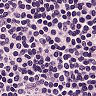
Metastatic tissue present: no